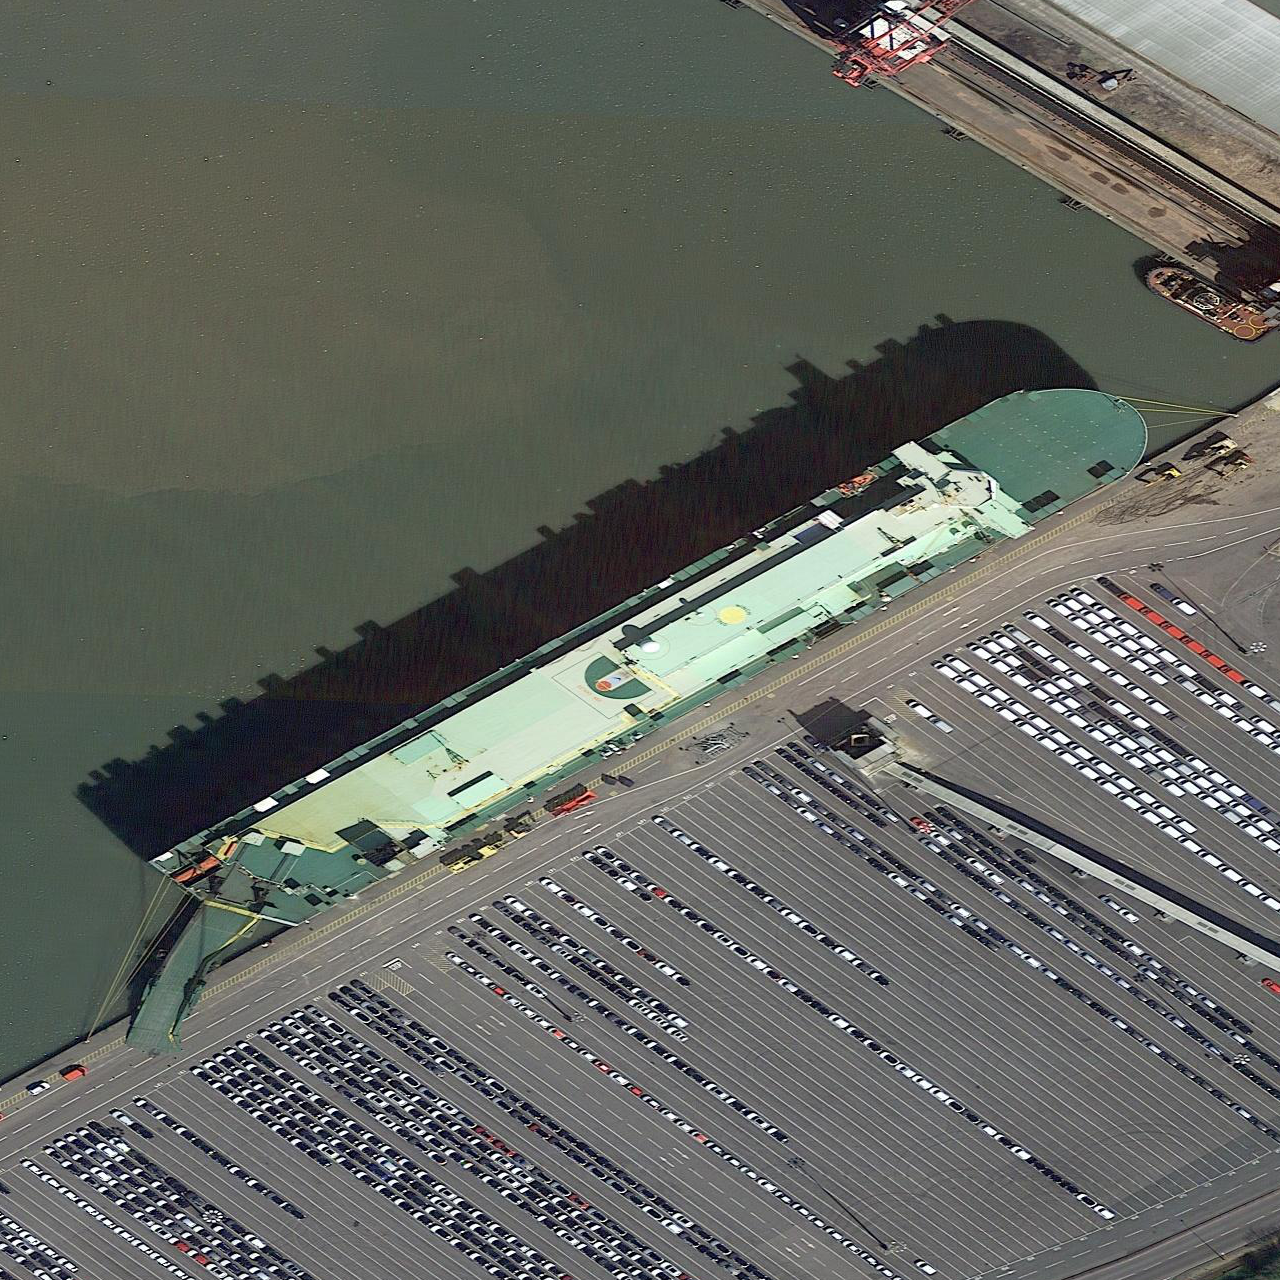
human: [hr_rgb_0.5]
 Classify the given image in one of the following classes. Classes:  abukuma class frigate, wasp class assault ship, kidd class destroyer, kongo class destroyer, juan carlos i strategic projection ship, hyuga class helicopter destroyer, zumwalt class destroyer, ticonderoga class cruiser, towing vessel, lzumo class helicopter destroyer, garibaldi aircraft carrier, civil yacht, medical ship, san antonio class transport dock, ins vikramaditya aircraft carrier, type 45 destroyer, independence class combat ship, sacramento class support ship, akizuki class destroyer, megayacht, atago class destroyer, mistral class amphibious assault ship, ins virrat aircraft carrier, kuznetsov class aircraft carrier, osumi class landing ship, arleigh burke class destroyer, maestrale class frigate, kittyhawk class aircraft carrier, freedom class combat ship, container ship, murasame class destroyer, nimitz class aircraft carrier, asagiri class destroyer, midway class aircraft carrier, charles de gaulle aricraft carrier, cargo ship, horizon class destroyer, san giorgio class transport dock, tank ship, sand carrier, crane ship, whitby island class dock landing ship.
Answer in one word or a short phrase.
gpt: Cargo ship